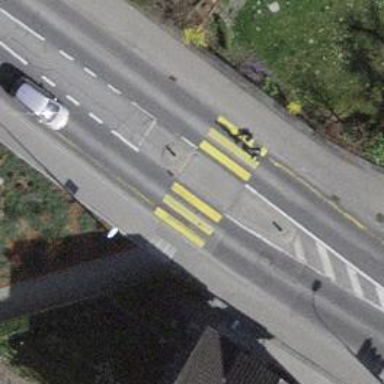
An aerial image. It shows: Uncontrolled zebra crossing with pedestrian island.